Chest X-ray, PA view. Patient: 46 years old, sex F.
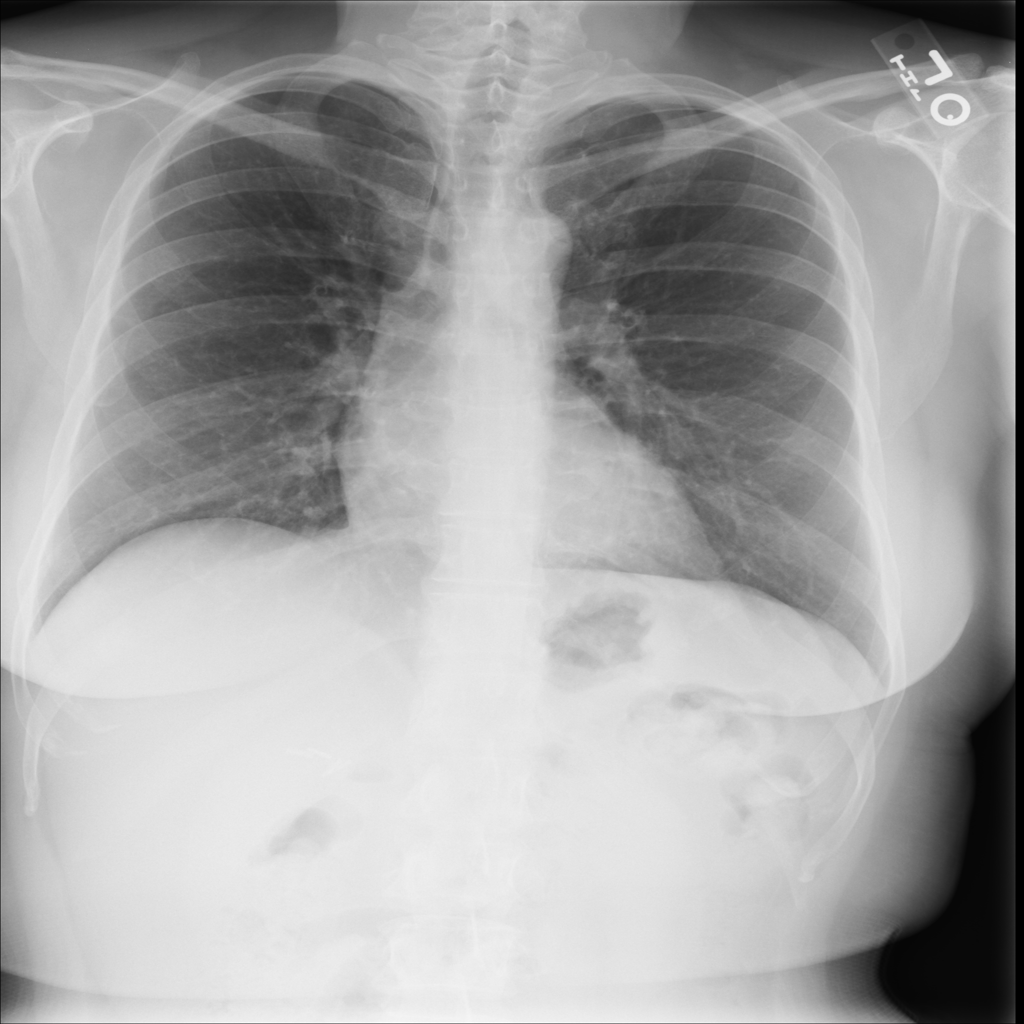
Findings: No Finding